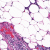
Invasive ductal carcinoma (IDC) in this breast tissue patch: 0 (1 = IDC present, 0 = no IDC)